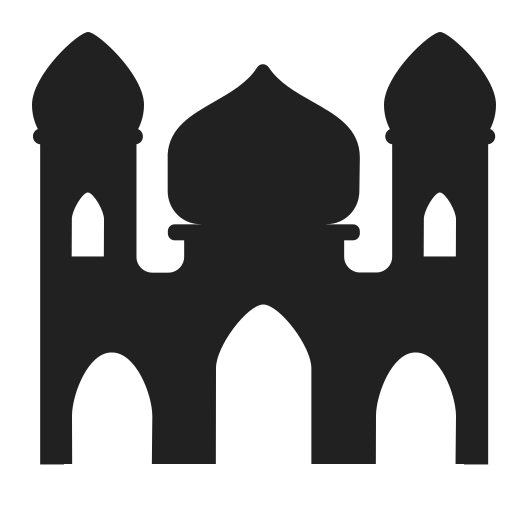
mosque high contrast